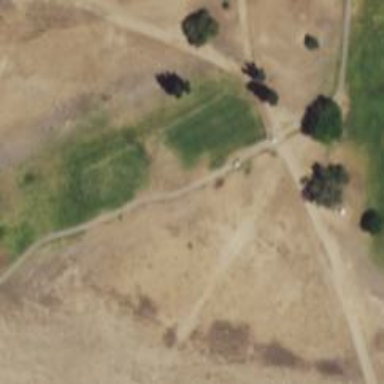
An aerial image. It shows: Golf tee.